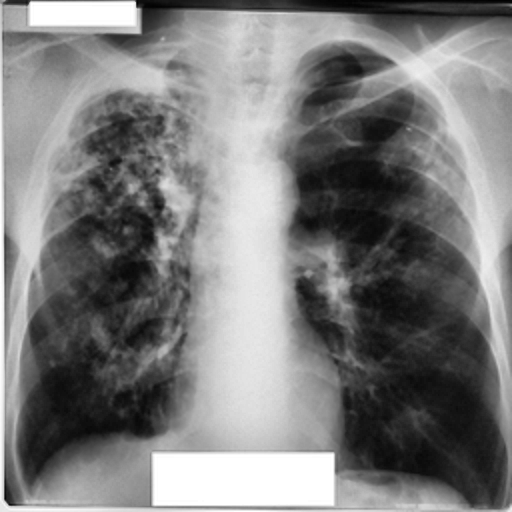
Finding: TUBERCULOSIS